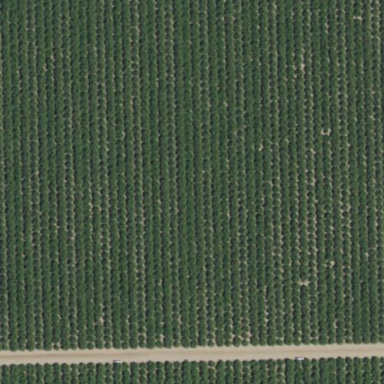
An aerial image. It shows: Almond orchard with rows of almond trees.